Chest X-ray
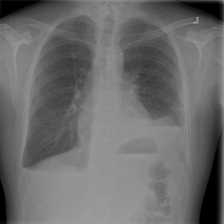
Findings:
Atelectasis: positive
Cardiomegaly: negative
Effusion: positive
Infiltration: negative
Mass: negative
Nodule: negative
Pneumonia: negative
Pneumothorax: negative
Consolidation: negative
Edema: negative
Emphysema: negative
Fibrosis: negative
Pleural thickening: negative
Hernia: negative